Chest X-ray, PA view. Patient: 63 years old, sex M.
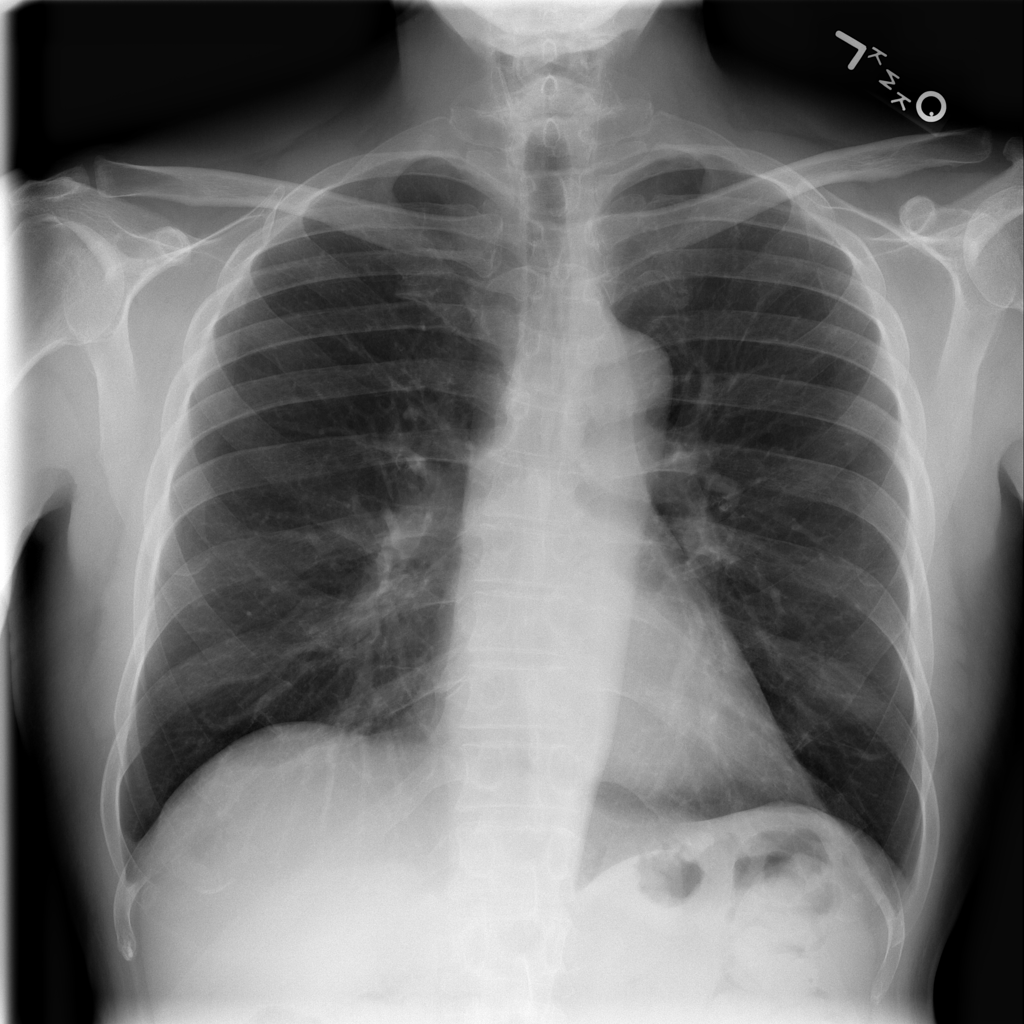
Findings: No Finding